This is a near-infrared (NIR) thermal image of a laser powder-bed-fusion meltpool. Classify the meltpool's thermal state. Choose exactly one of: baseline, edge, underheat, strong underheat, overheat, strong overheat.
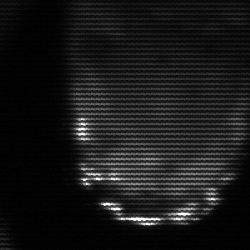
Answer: edge